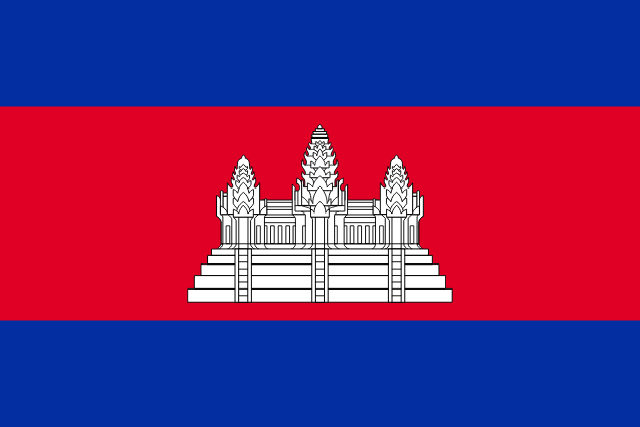
Country: Cambodia
Country code: kh